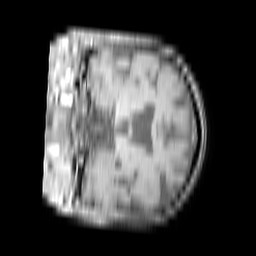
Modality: T1w
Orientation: coronal
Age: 88
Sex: female
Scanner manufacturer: philips
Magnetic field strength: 3 T
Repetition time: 0.2807 s
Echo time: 0.002302 s